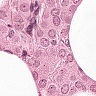
Metastatic tissue present: yes